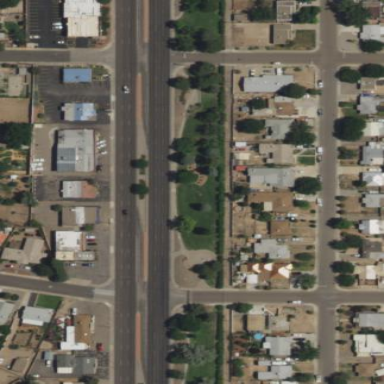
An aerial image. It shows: Sidewalk.